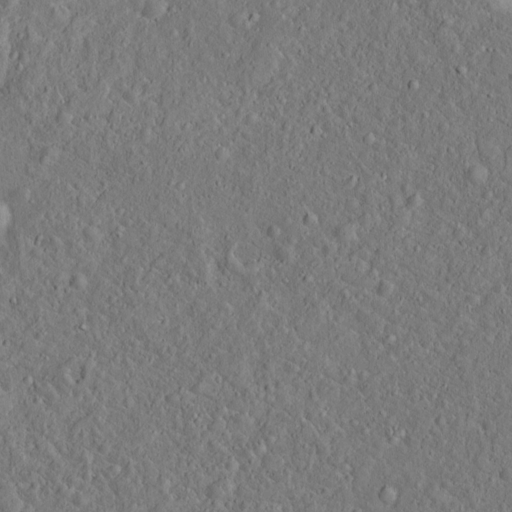
Classes present: Background, Cone